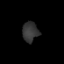
Tissue: prostate
Cell type: B cells
Senescence score: 0.2673
Nuclear area (px): 312
Mean DAPI intensity: 52.202